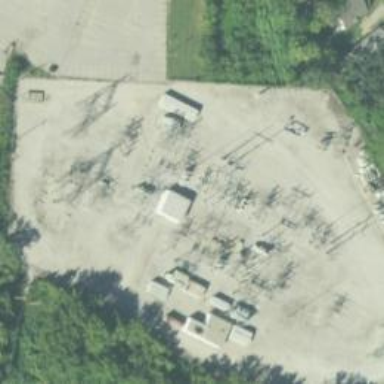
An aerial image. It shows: Distribution power substation secured by fence.